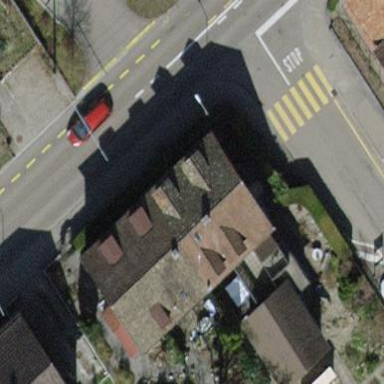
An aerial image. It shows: Semidetached house with gabled roof made of tiles.